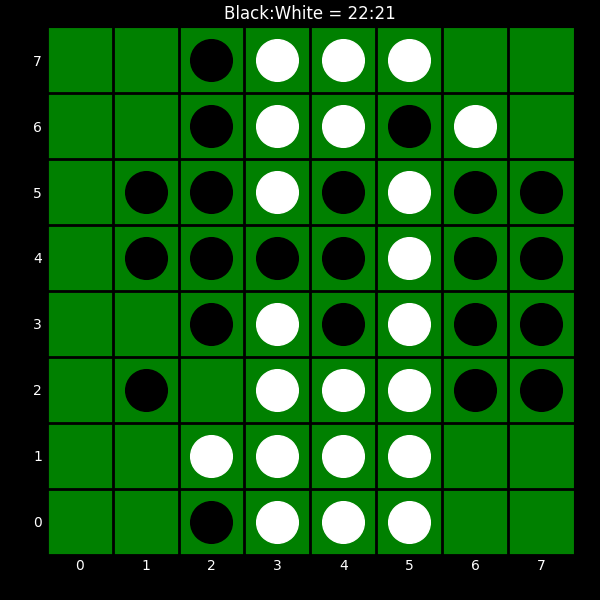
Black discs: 22
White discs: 21